Interaction volume radius: 10 \u00c5
Interaction volume height: 10 \u00c5
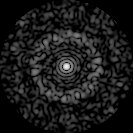
Disorder parameter: 0.8798